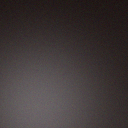
Screen state: off